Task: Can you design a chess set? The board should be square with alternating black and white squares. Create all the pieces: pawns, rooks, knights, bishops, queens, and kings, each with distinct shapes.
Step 2827:
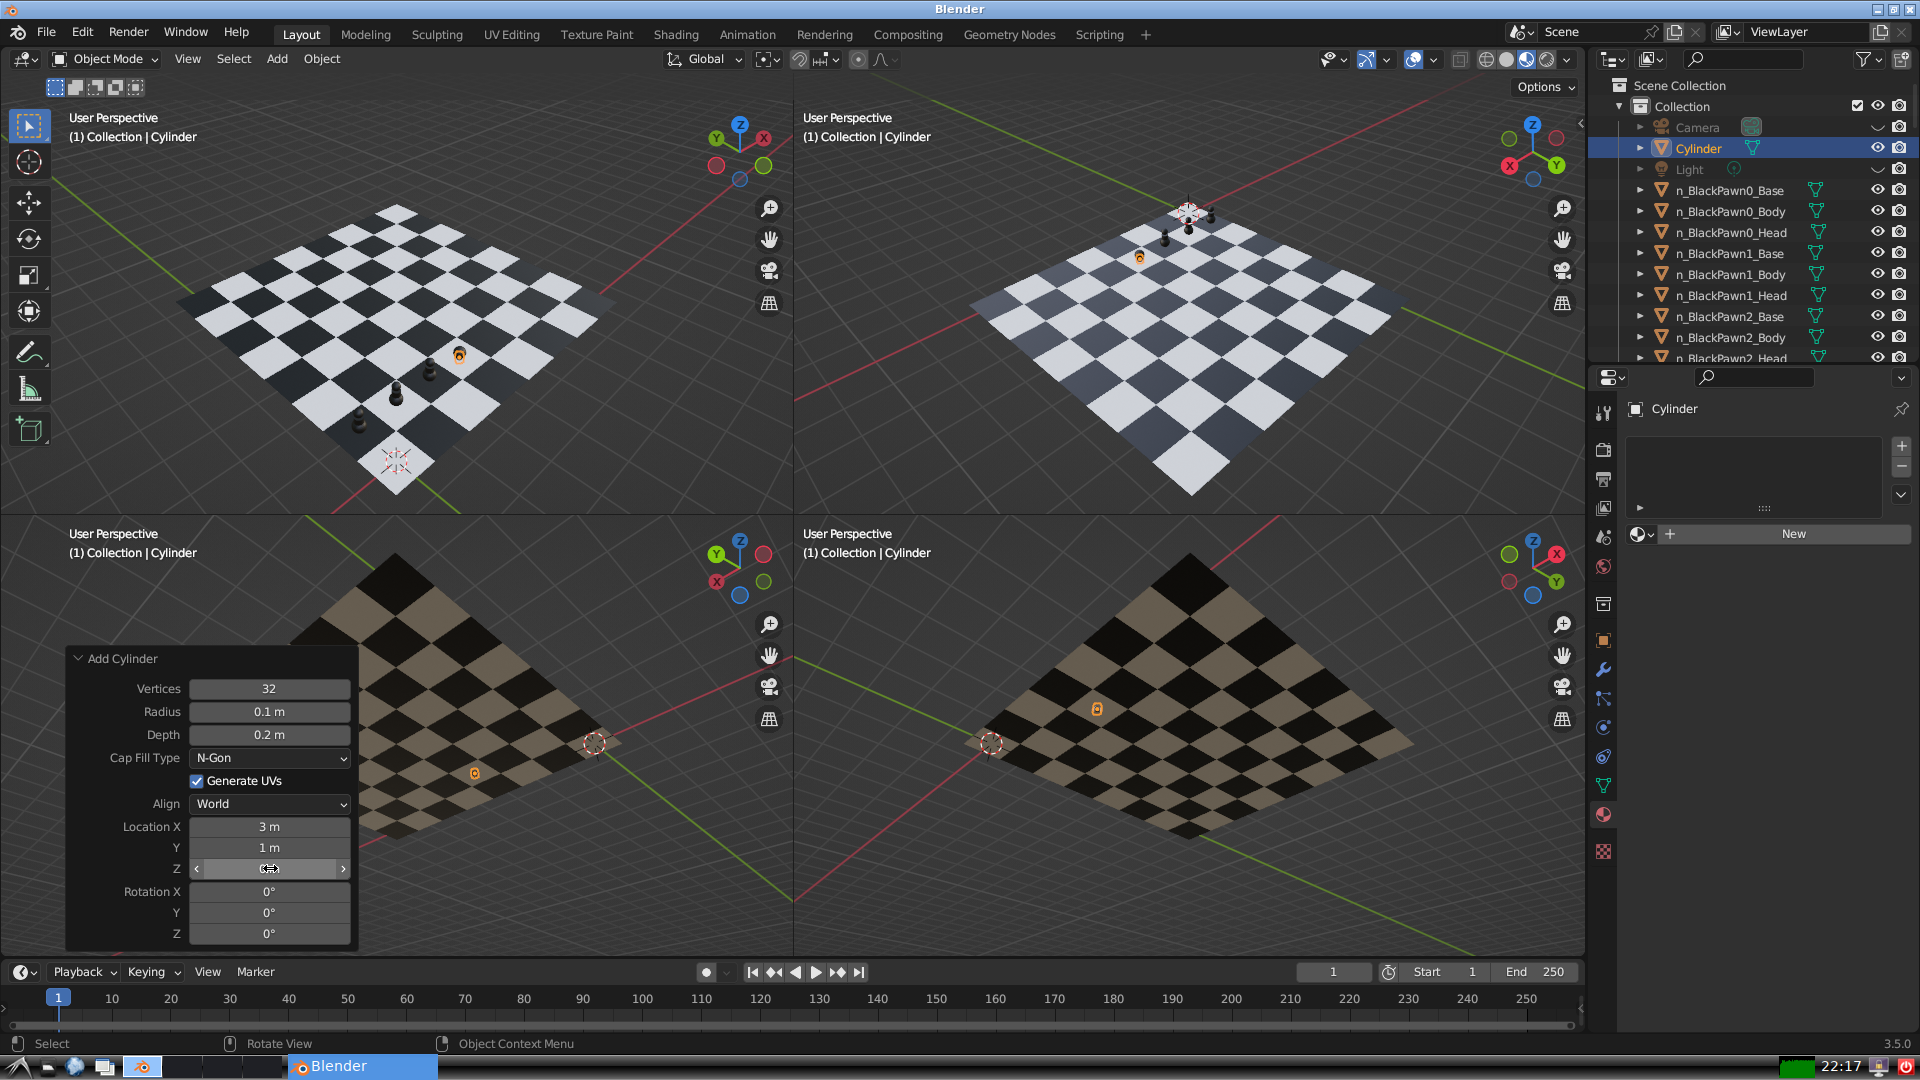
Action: click: no